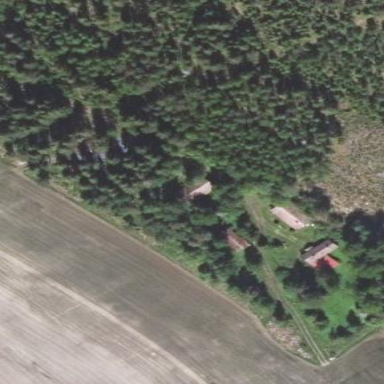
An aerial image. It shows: Farmyard area.